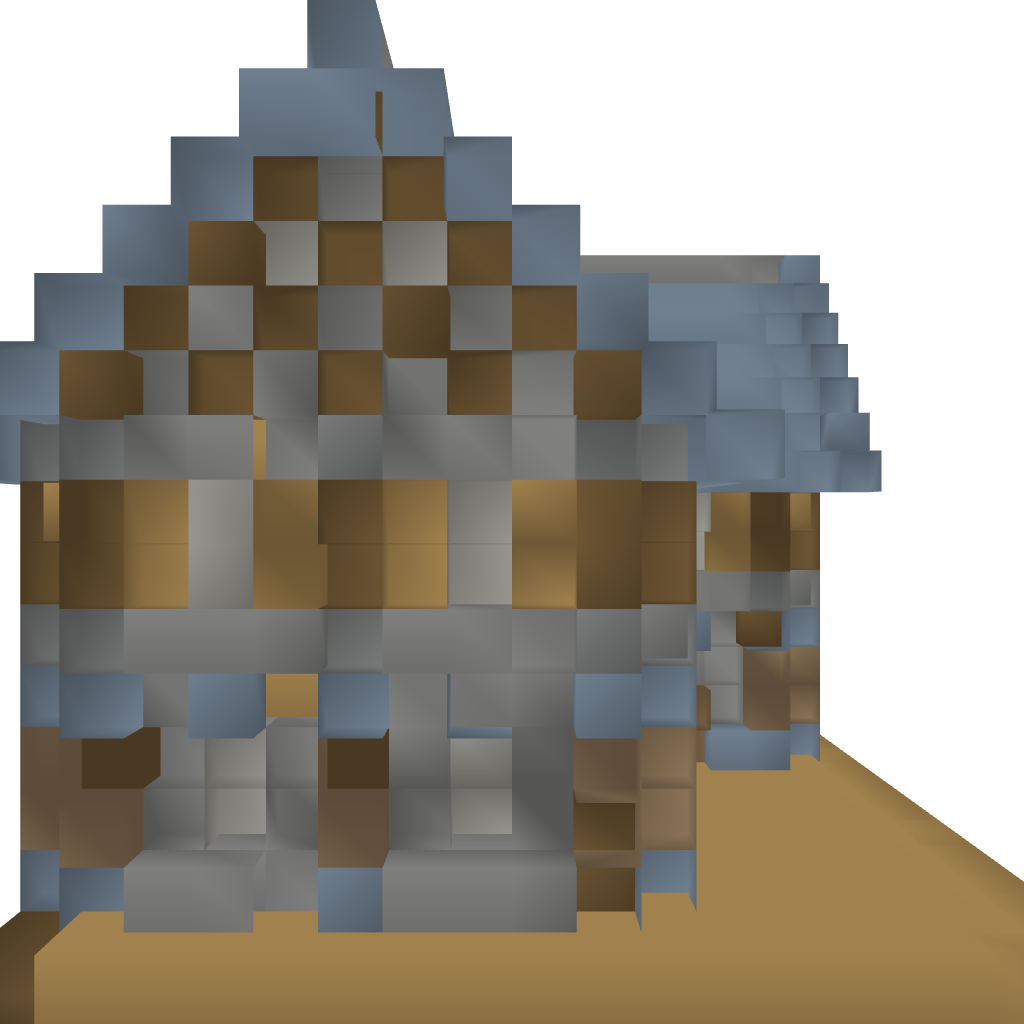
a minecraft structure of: Tavern